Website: bh-photo
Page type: payment
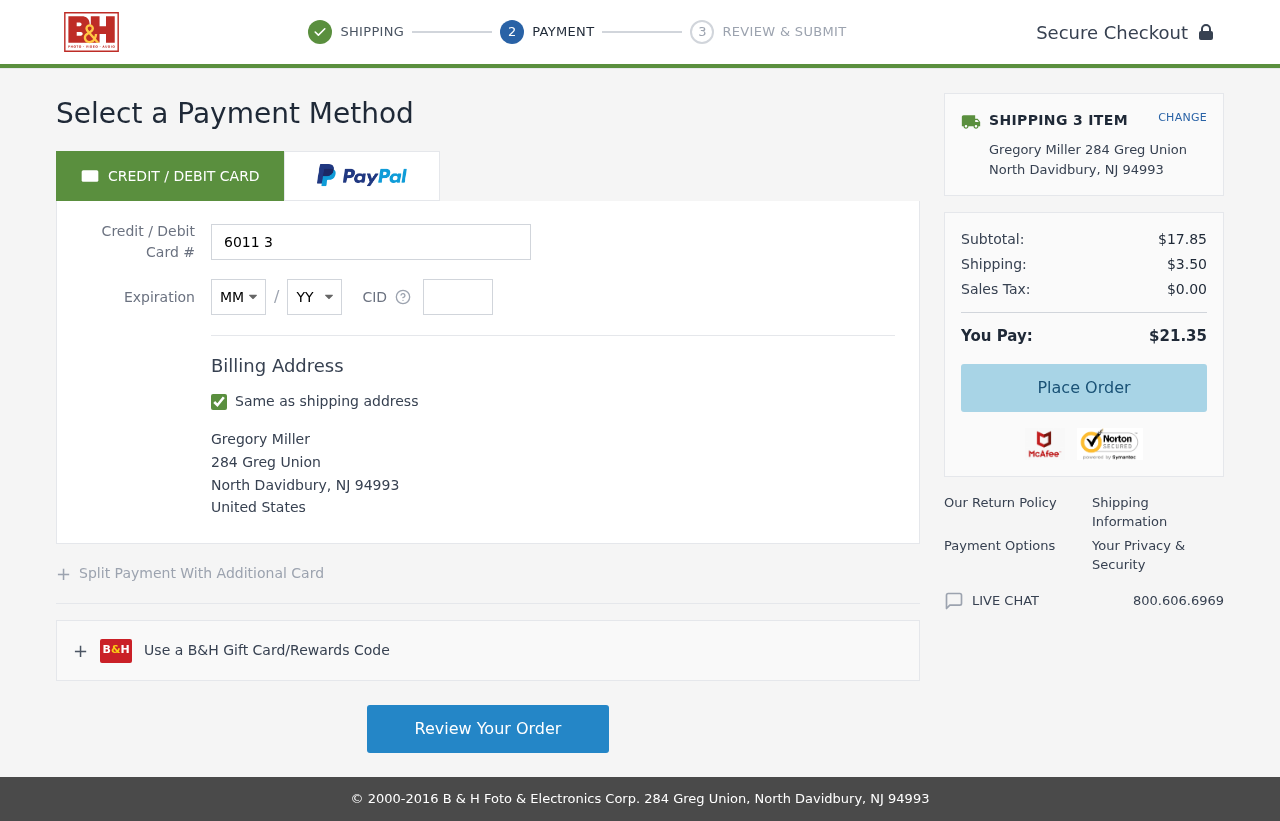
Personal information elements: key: PII_CARD_CVV
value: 368
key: PII_CARD_EXPIRY_MONTH
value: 08
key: PII_CARD_EXPIRY_YEAR
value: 27
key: PII_CARD_NUMBER
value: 6011 3249 8038 3655
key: PII_CITY
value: North Davidbury
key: PII_COUNTRY
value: United States
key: PII_FULLNAME
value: Gregory Miller
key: PII_POSTCODE
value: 94993
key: PII_STATE_ABBR
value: NJ
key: PII_STREET
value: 284 Greg Union
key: PII_FULLNAME2
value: Gregory Miller
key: PII_STREET2
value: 284 Greg Union
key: PII_CITY2
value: North Davidbury
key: PII_STATE_ABBR2
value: NJ
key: PII_POSTCODE2
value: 94993
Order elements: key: ORDER_NUM_ITEMS
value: SHIPPING 3 ITEM
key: ORDER_SUBTOTAL
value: $17.85
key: ORDER_SHIPPING_COST
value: $3.50
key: ORDER_TAX
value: $0.00
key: ORDER_TOTAL
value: $21.35